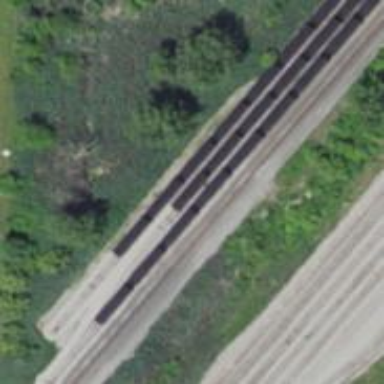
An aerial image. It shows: Rail spur service.